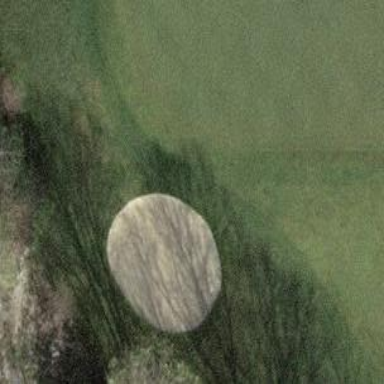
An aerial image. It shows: Sandy area is golf bunker.